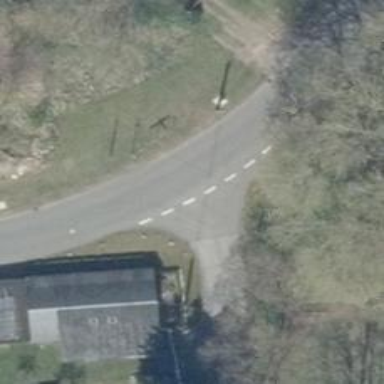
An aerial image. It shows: Road with "give way" sign.